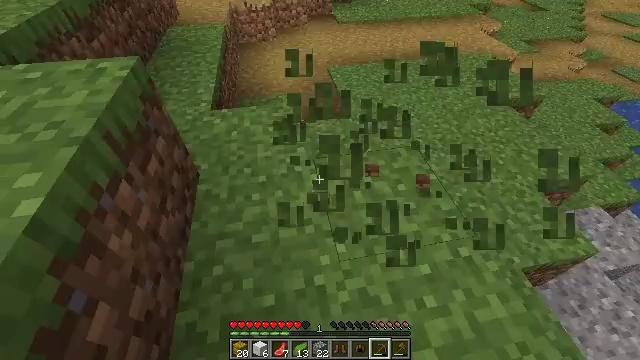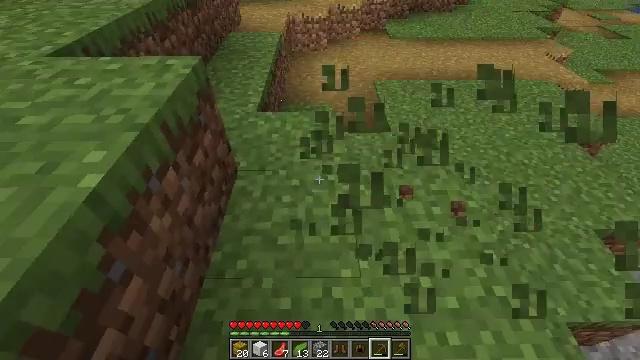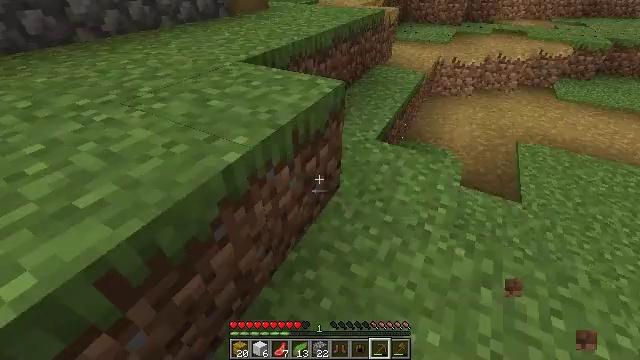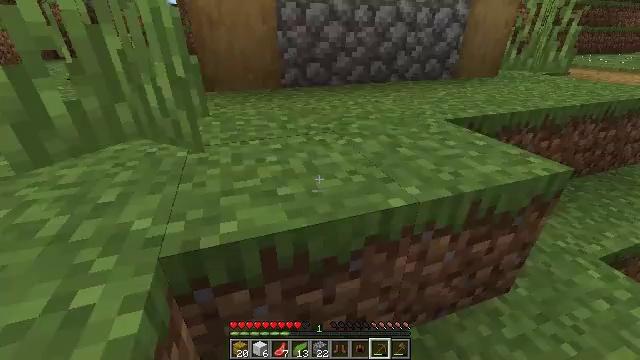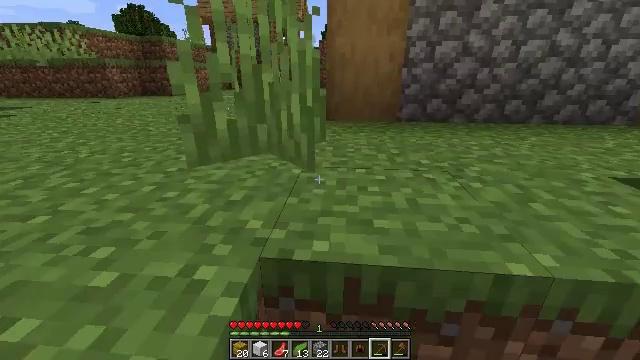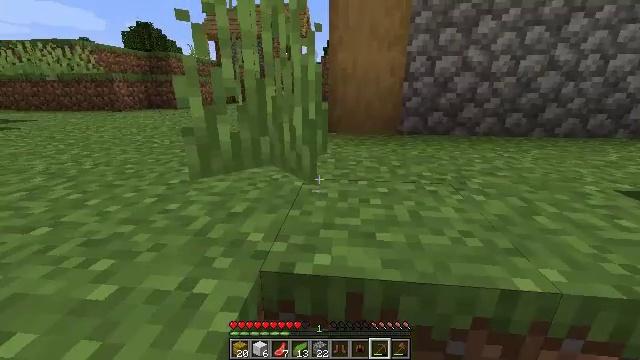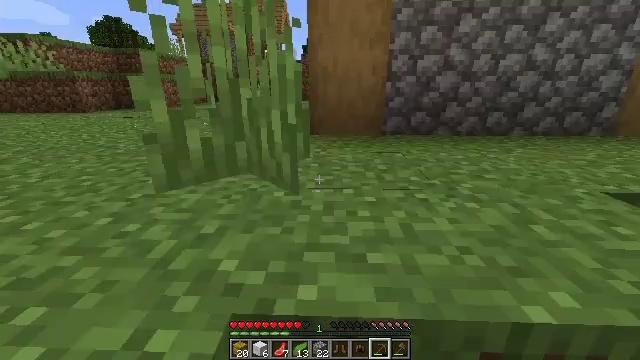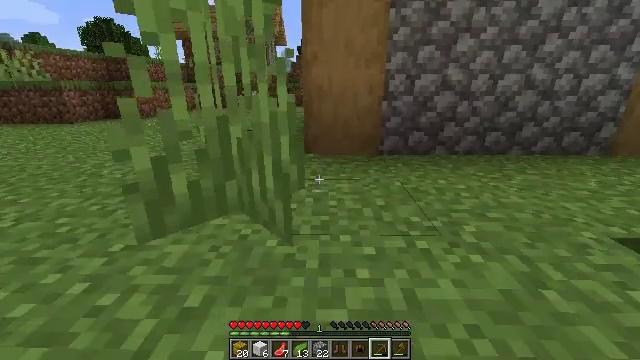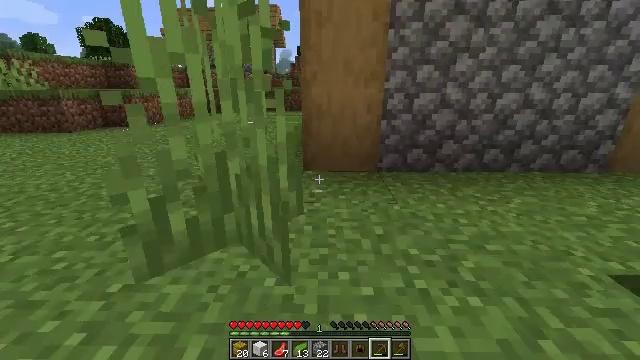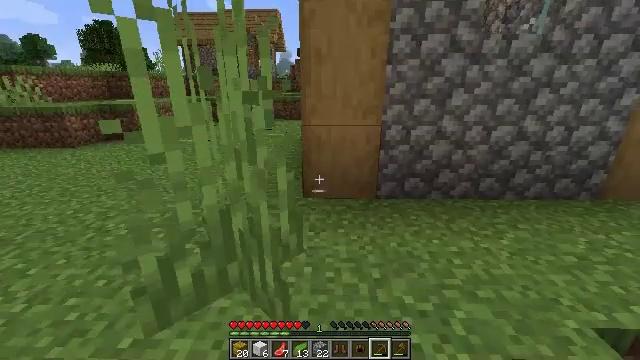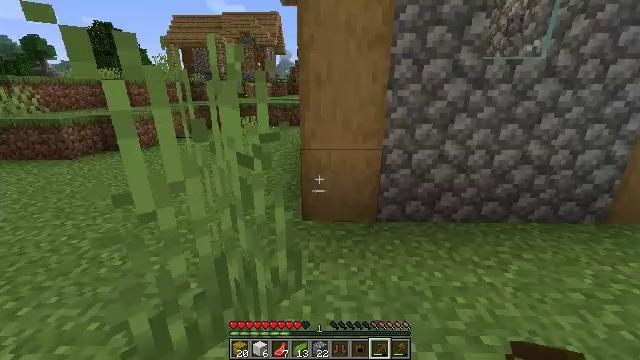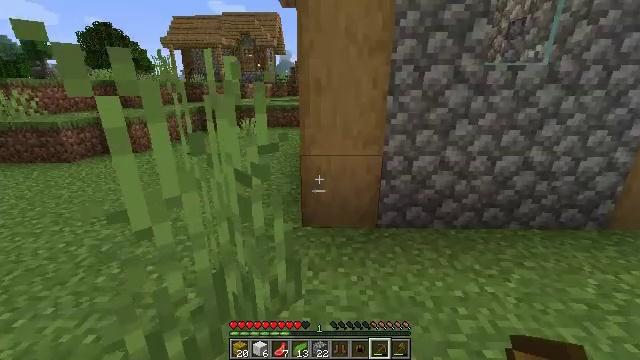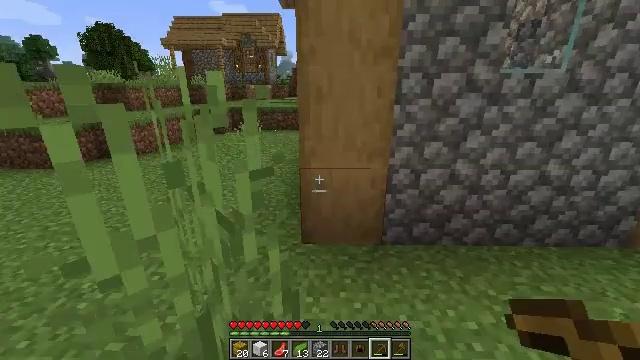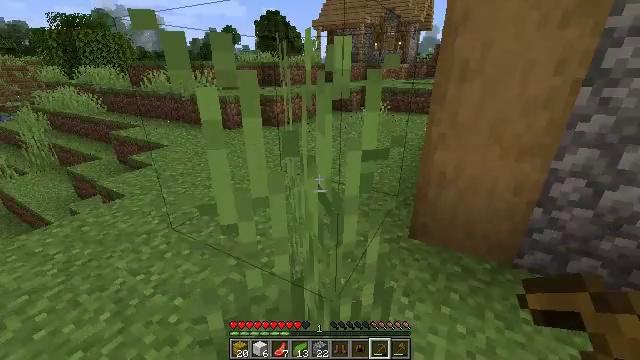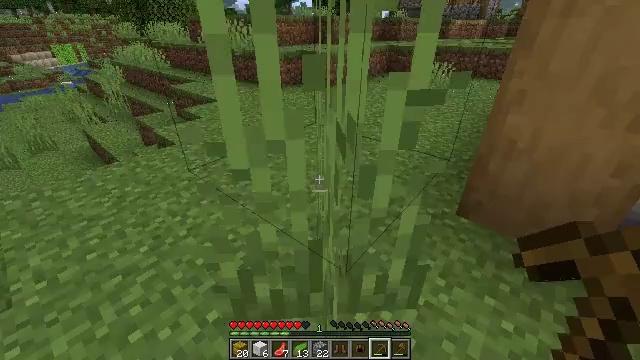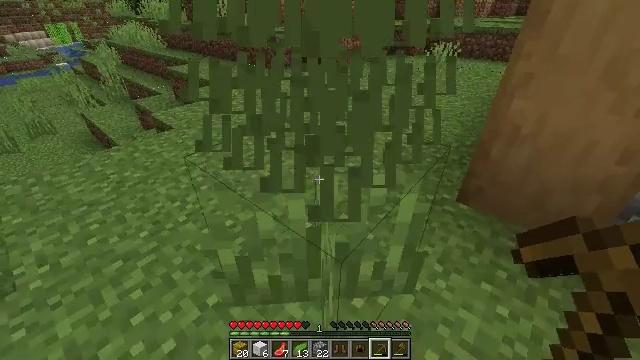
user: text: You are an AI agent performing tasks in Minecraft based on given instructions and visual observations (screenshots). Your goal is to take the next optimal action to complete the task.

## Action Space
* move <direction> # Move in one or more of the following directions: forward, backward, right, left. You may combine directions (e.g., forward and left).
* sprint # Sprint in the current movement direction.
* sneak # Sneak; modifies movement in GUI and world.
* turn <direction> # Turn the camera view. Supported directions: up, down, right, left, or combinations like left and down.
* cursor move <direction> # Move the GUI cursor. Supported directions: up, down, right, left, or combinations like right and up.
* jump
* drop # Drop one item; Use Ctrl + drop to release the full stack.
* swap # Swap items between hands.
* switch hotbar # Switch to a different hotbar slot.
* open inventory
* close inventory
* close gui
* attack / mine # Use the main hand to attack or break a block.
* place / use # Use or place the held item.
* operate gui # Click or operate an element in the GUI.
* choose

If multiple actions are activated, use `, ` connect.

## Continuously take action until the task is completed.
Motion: motion action
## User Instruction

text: Clear away tall grass.
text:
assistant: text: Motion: turn left and up
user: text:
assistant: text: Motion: turn left and up
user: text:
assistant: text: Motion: turn left and up
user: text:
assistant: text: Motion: turn left and up
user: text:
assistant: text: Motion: move forward, turn up
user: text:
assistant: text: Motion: move forward, turn right
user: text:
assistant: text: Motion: move forward, turn right, jump
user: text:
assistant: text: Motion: move forward, jump
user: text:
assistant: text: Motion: move forward, jump
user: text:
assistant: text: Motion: move forward, jump
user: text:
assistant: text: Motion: move forward
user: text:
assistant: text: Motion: move forward
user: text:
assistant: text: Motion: move forward, turn left and down
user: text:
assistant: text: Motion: turn left and down
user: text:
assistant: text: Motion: turn down, attack / mine
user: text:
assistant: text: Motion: attack / mine
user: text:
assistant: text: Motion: turn right and down, attack / mine
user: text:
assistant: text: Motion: turn left and down
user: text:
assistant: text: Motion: turn left, attack / mine
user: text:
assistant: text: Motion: attack / mine